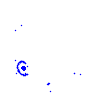
Particle: pion